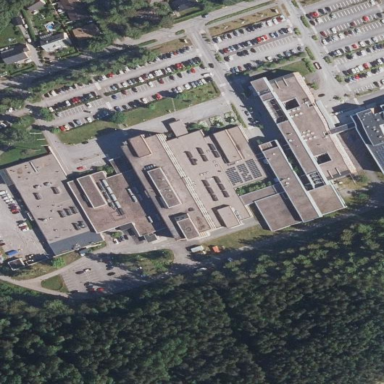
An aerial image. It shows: Hospital providing healthcare services.